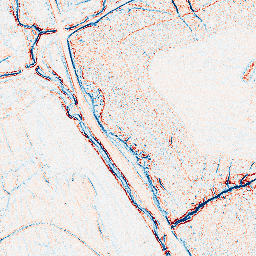
Category: edge_preserving
Decomposition family: bilateral
Decomposition parameters: d: 5
sigma_color: 50
sigma_space: 25
Upsampling method: quartic
Upsampling parameters: scale: 8
Upsampling scale: 8